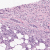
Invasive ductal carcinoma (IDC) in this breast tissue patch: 1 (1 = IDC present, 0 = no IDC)